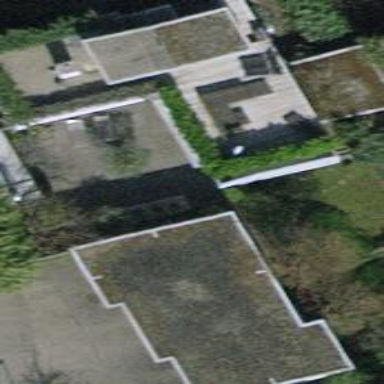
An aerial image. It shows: Group of garages.